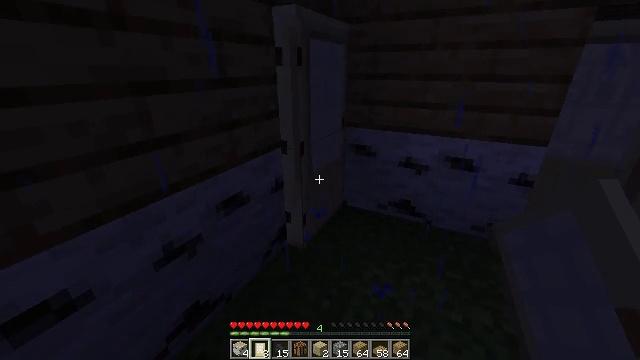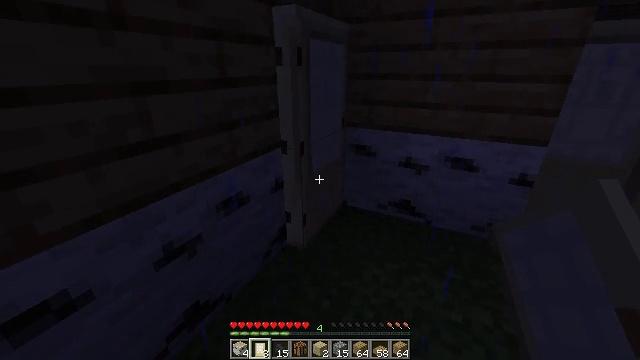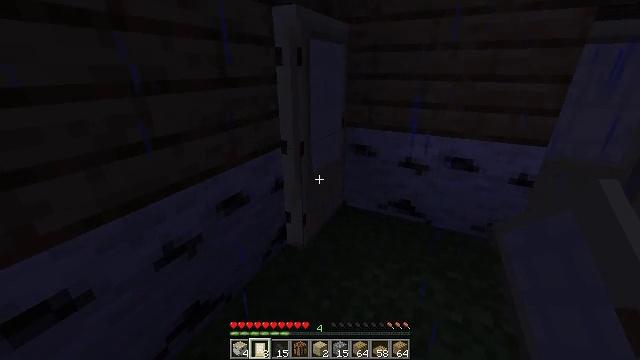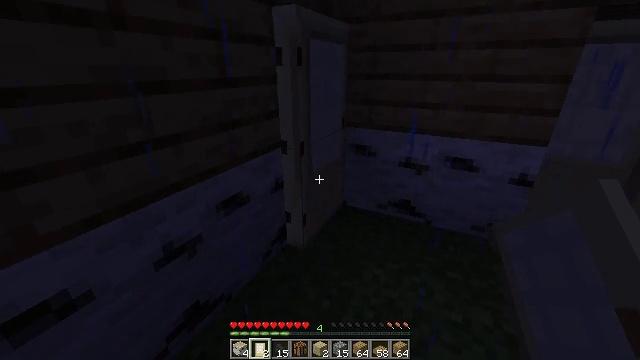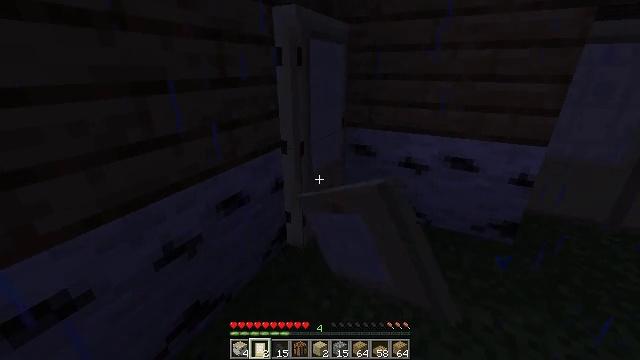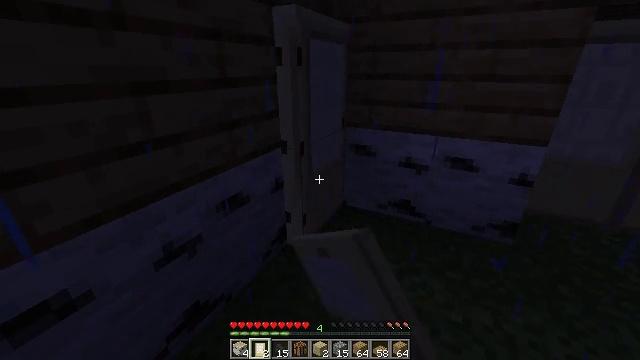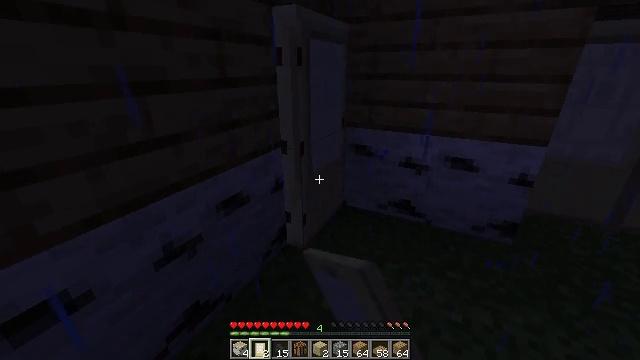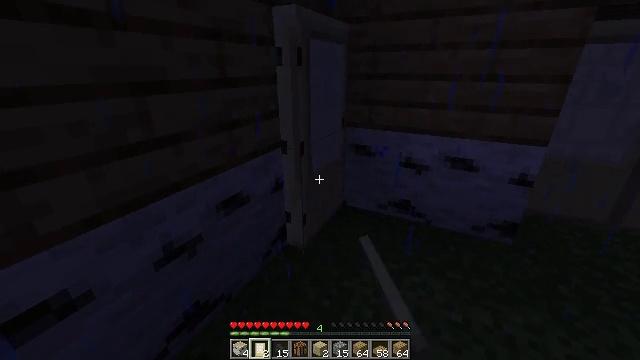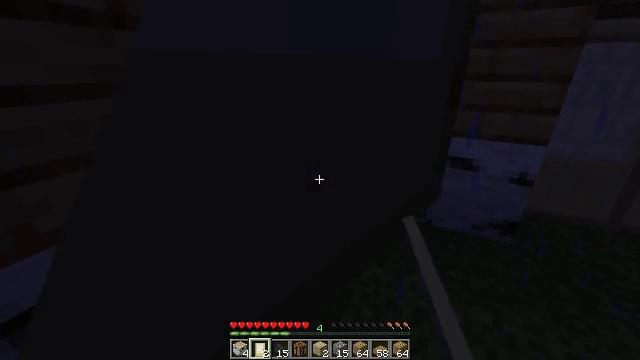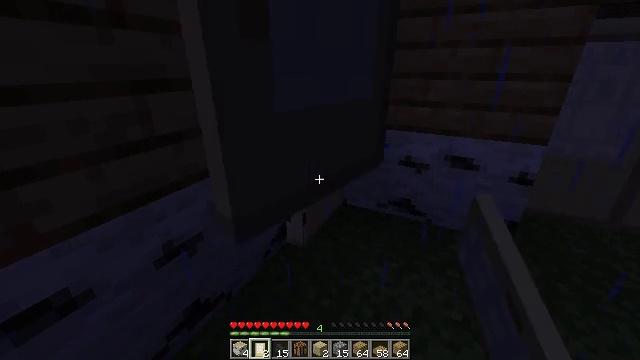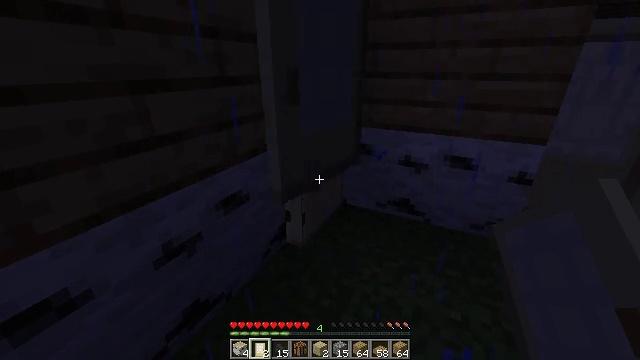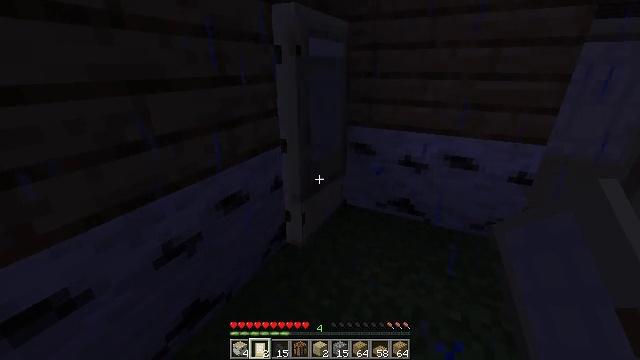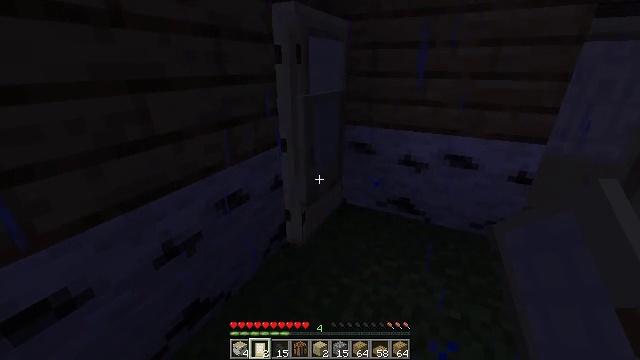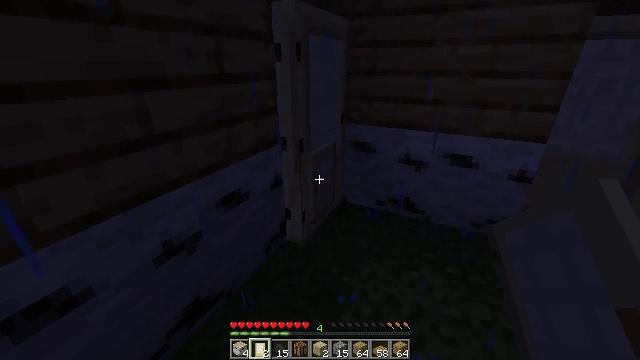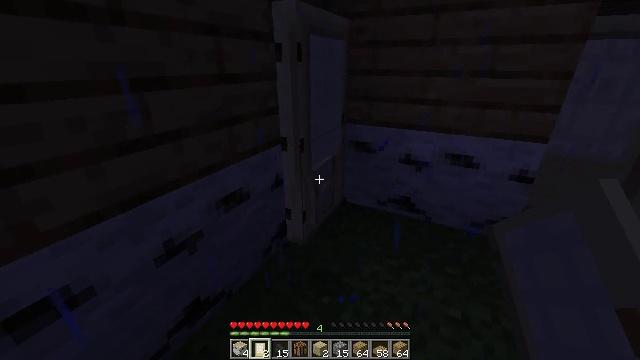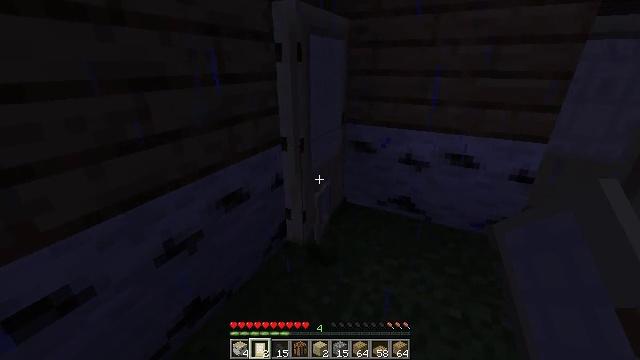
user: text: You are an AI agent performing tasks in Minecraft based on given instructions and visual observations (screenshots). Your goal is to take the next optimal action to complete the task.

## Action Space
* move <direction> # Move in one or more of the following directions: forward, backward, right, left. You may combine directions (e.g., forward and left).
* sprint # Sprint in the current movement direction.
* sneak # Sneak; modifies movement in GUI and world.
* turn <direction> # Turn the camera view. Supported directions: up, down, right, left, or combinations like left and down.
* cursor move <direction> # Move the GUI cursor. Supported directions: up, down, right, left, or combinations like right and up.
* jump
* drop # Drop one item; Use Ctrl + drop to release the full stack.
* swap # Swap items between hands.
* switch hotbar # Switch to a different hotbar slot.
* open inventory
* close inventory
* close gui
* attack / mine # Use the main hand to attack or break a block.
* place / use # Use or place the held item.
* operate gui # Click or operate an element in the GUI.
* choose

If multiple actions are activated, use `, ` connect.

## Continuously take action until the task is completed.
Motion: motion action
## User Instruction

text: Drop a birch door.
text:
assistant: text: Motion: no_op
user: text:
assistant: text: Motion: no_op
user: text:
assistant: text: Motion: drop
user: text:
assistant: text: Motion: drop
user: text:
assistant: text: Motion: drop
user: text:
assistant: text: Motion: no_op
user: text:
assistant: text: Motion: no_op
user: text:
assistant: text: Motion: no_op
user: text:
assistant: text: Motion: no_op
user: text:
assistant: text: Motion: no_op
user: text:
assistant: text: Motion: no_op
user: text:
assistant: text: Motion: no_op
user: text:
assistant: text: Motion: no_op
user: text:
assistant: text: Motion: no_op
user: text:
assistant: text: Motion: no_op
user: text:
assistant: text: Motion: no_op
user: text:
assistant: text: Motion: no_op
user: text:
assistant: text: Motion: no_op
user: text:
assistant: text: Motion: no_op
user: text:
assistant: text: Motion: no_op
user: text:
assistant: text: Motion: no_op
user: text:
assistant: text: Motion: no_op
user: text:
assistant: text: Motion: no_op
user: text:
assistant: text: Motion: no_op
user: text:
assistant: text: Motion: no_op
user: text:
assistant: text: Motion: no_op
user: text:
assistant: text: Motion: drop
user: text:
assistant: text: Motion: drop
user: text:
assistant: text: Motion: drop
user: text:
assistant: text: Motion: drop